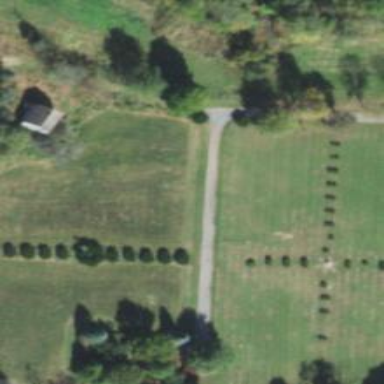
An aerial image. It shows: Cemetery.